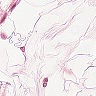
Metastatic tissue present: no